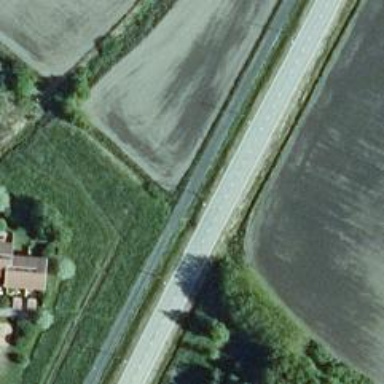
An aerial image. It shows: Asphalt cycleway.